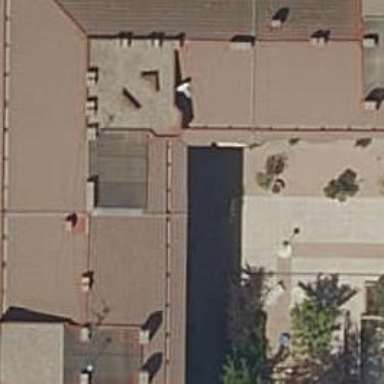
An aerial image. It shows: Kindergarten.